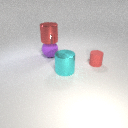
large cyan metal cylinder in front of large purple rubber sphere